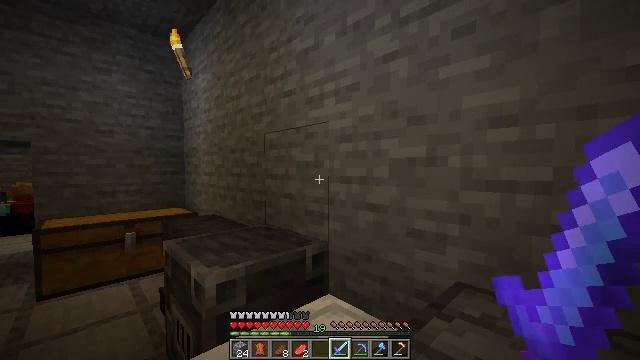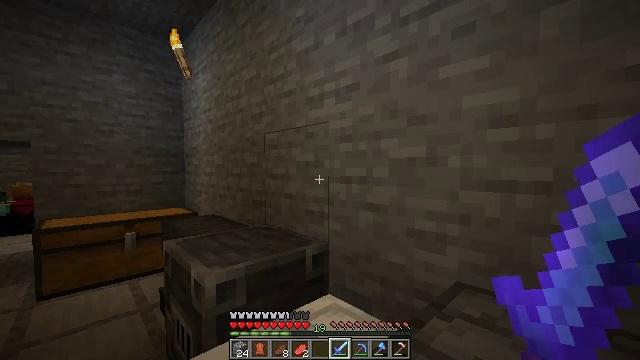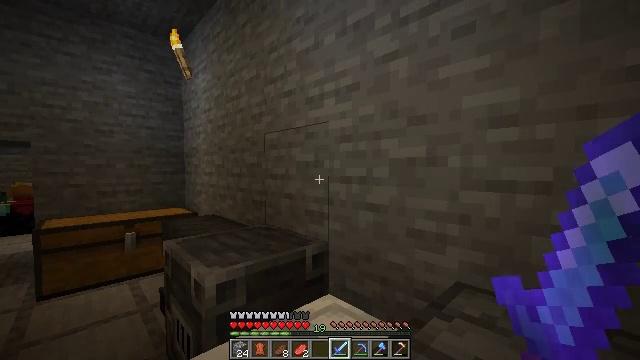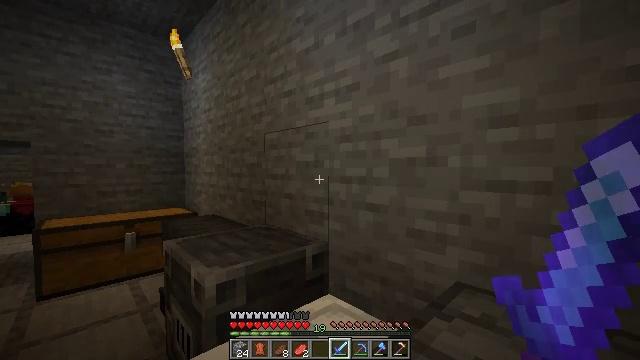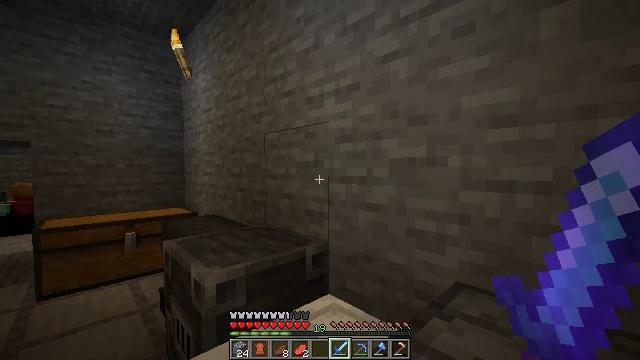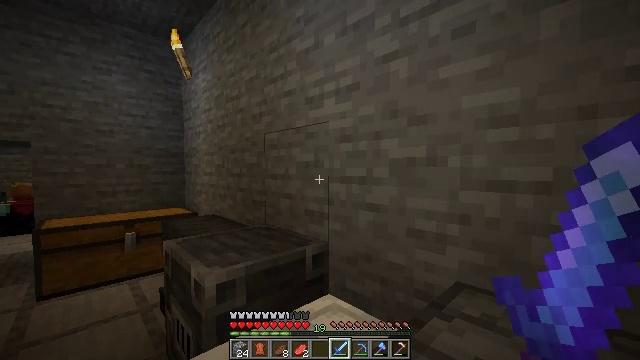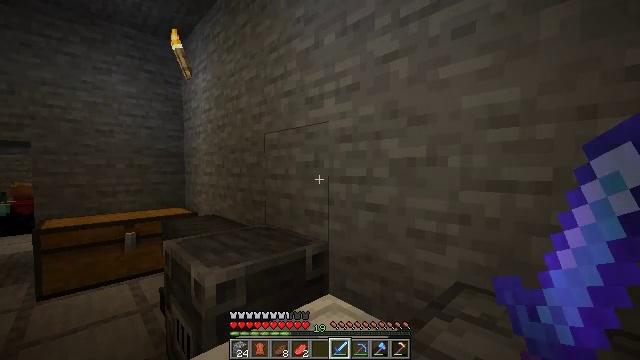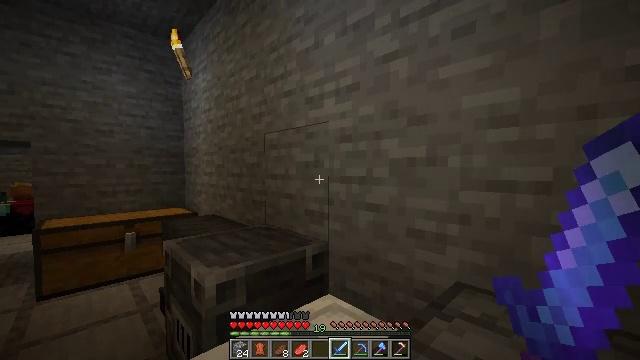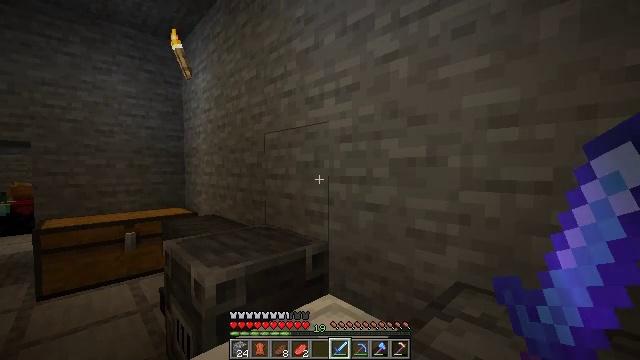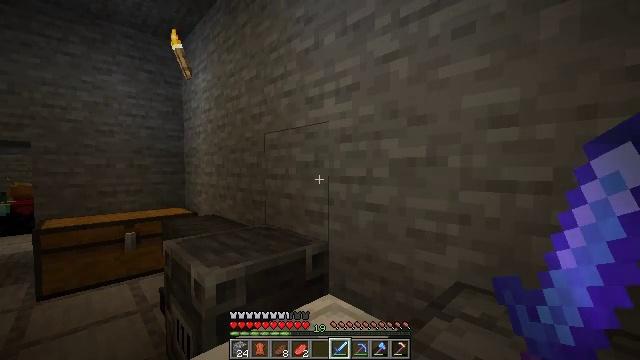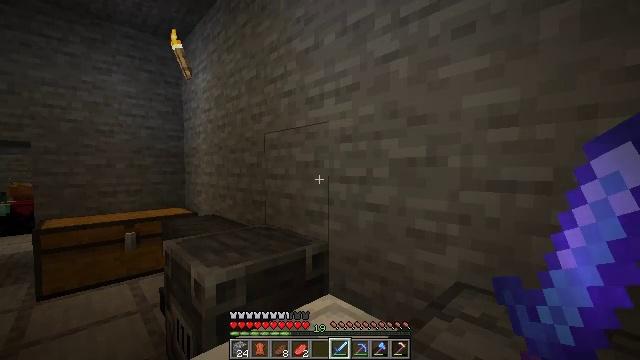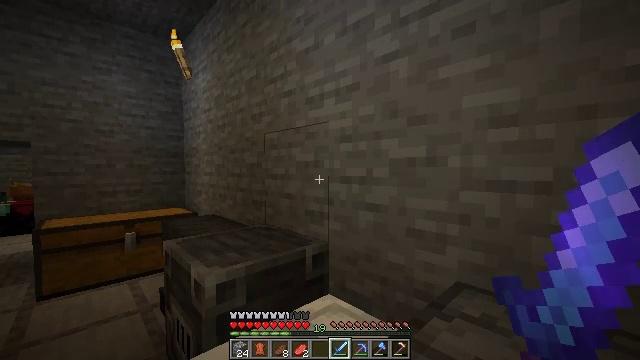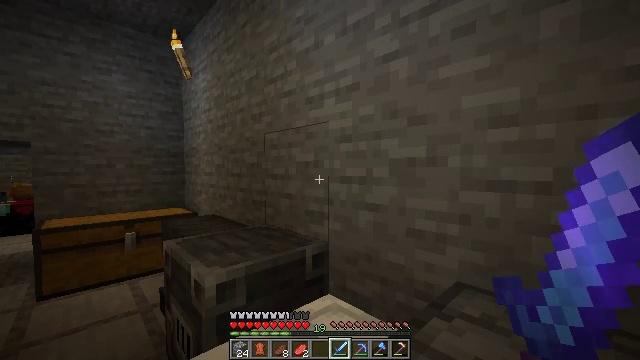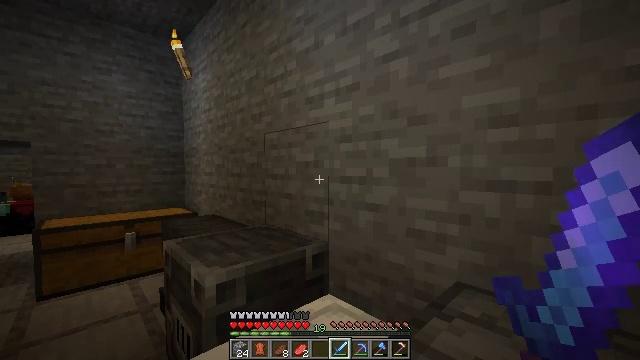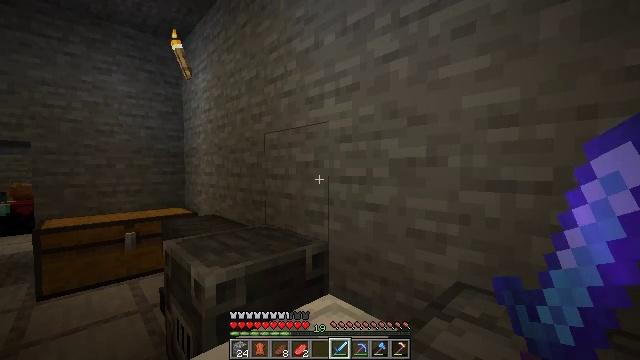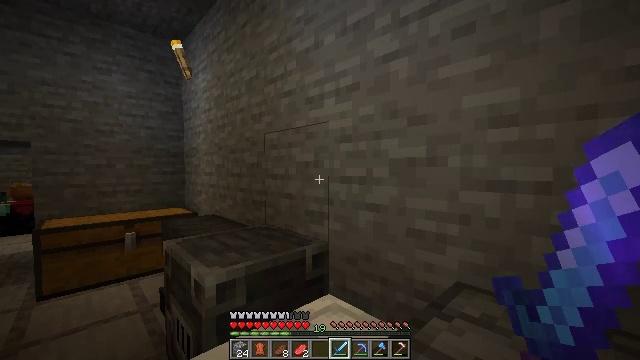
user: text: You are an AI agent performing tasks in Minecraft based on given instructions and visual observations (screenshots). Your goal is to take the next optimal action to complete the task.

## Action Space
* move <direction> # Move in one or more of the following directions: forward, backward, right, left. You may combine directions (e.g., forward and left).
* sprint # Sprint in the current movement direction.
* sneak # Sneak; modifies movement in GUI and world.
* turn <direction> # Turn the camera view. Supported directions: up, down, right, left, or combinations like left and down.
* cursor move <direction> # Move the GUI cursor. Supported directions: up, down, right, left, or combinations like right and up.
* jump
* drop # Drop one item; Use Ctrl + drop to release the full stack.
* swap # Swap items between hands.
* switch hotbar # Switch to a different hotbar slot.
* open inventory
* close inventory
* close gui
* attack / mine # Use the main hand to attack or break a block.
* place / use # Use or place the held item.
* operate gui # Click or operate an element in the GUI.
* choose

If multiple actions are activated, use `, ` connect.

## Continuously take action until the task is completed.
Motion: motion action
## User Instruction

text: Collect wheat crops.
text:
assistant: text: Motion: no_op
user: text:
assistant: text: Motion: no_op
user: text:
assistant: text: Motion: no_op
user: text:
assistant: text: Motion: no_op
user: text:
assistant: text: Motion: no_op
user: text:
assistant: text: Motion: no_op
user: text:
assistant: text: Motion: no_op
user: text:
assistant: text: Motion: no_op
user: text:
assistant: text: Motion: no_op
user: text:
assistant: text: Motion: no_op
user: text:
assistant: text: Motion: no_op
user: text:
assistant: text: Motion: no_op
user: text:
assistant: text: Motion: no_op
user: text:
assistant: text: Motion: no_op
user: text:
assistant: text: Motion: no_op
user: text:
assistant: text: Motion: no_op
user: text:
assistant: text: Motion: no_op
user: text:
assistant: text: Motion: no_op
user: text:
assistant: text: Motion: no_op
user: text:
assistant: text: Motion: no_op
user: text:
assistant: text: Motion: no_op
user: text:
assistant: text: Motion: no_op
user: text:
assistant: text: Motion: no_op
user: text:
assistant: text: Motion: no_op
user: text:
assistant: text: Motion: no_op
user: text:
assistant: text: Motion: no_op
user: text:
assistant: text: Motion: no_op
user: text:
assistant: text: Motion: no_op
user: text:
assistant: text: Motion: no_op
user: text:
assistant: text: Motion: no_op